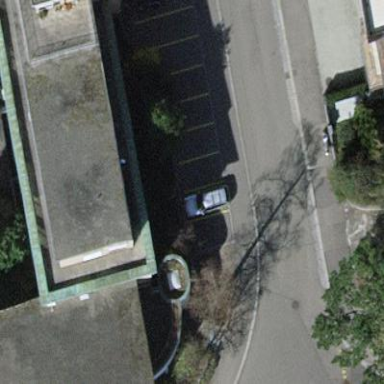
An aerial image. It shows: Street-side parking area.